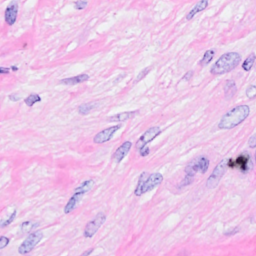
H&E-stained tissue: Breast